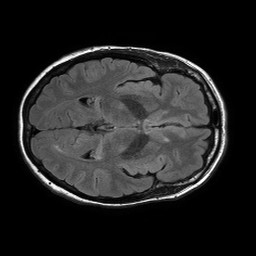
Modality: FLAIR
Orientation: axial
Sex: female
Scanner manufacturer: philips
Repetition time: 11 s
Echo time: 0.125 s